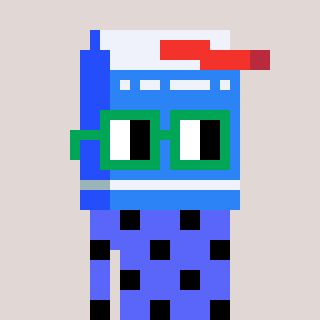
a pixel art character with square green glasses, a milk-shaped head and a purple-colored body on a warm background